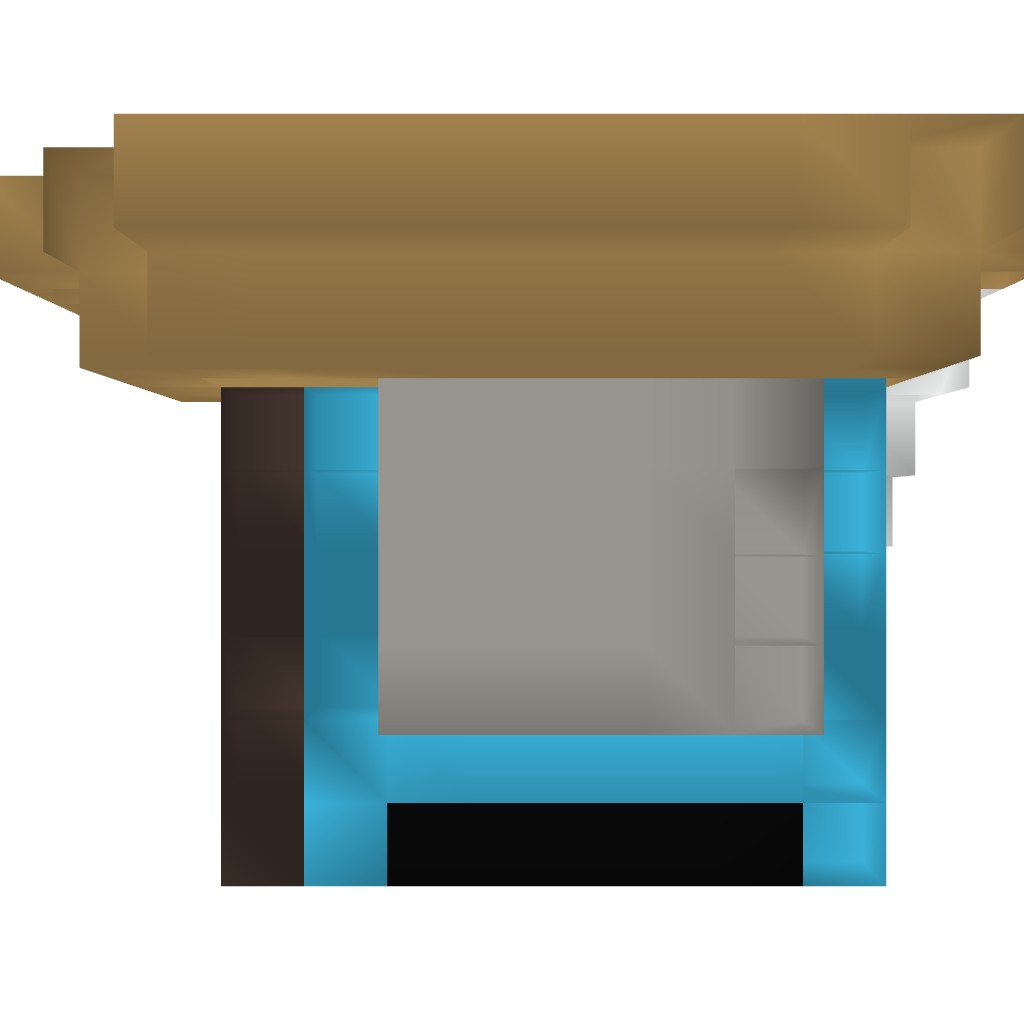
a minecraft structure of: Connect 4